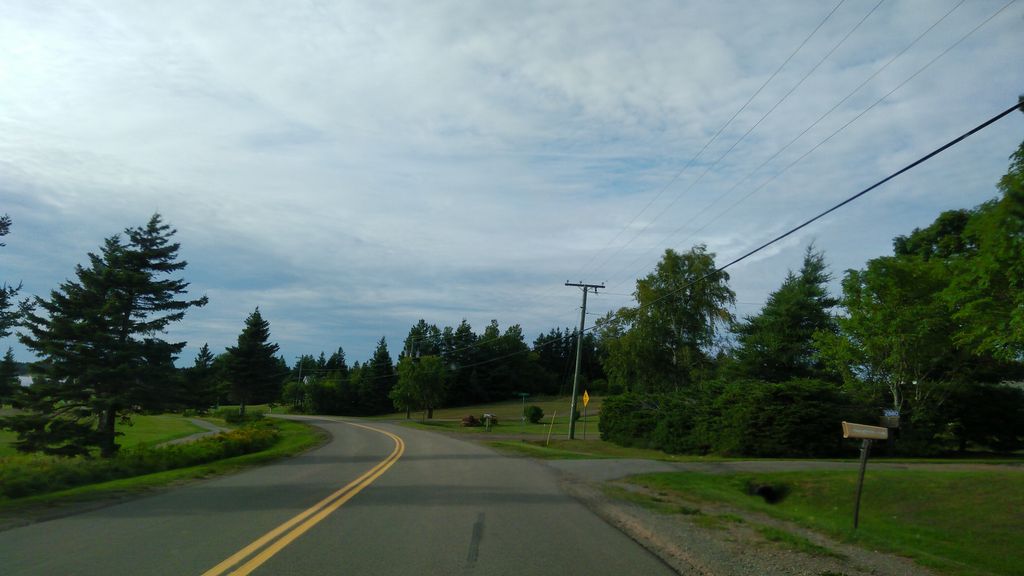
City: charlottetown